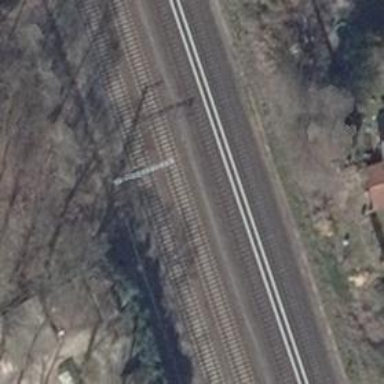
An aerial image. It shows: Milestone along the railway with catenary mast.